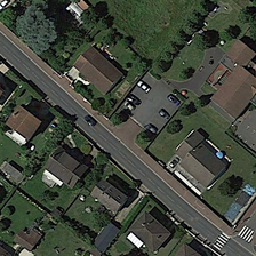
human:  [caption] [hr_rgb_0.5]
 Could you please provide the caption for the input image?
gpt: there are many independent villas .

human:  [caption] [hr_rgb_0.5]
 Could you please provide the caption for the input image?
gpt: Ground distribution of residential buildings.

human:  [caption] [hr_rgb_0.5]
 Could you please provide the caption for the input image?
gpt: Ground distribution in apartment houses

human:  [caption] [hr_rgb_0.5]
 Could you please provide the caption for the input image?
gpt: villas distribution around a lot of green plants .

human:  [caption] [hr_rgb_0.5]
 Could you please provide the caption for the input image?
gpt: ground distribution in residential buildings.